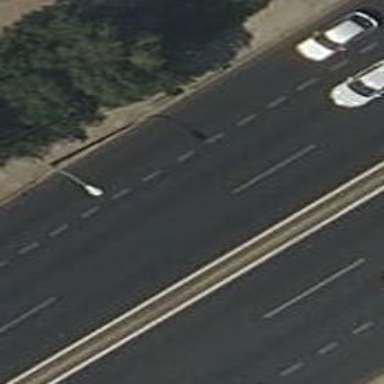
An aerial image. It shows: Paved motorway.